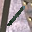
Label: 1